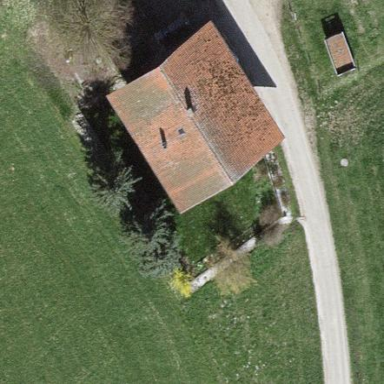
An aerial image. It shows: Farm building.